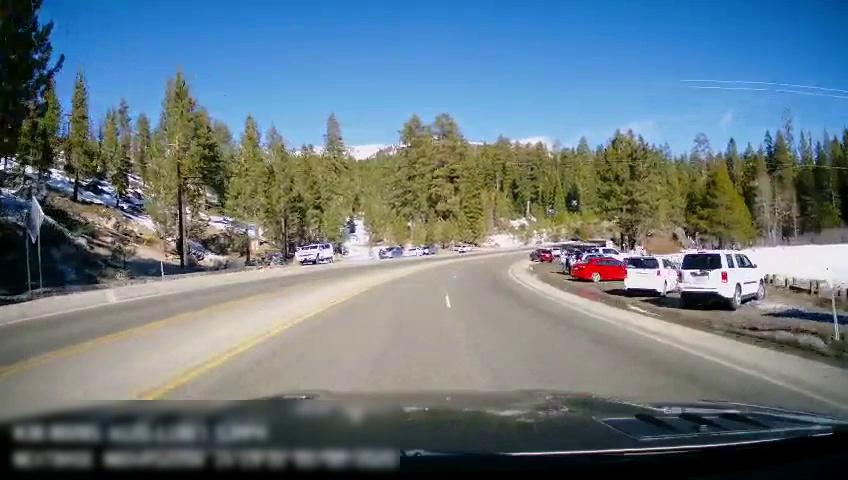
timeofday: Day
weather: Sunny
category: Drivable Space
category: Vehicles | SUV
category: Vehicles | SUV
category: Vehicles | Car
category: Vehicles | Truck
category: Pedestrians
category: Vehicles | SUV
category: Vehicles | SUV
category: Vehicles | Car
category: Vehicles | Car
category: Vehicles | SUV
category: Vehicles | Car
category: Lanes | Current Lane
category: Lanes | Alternate Lane
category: Lanes | Current Lane
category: Lanes | Current Lane
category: Lanes | Opposite Lane
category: Lanes | Opposite Lane
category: Lanes | Opposite Lane